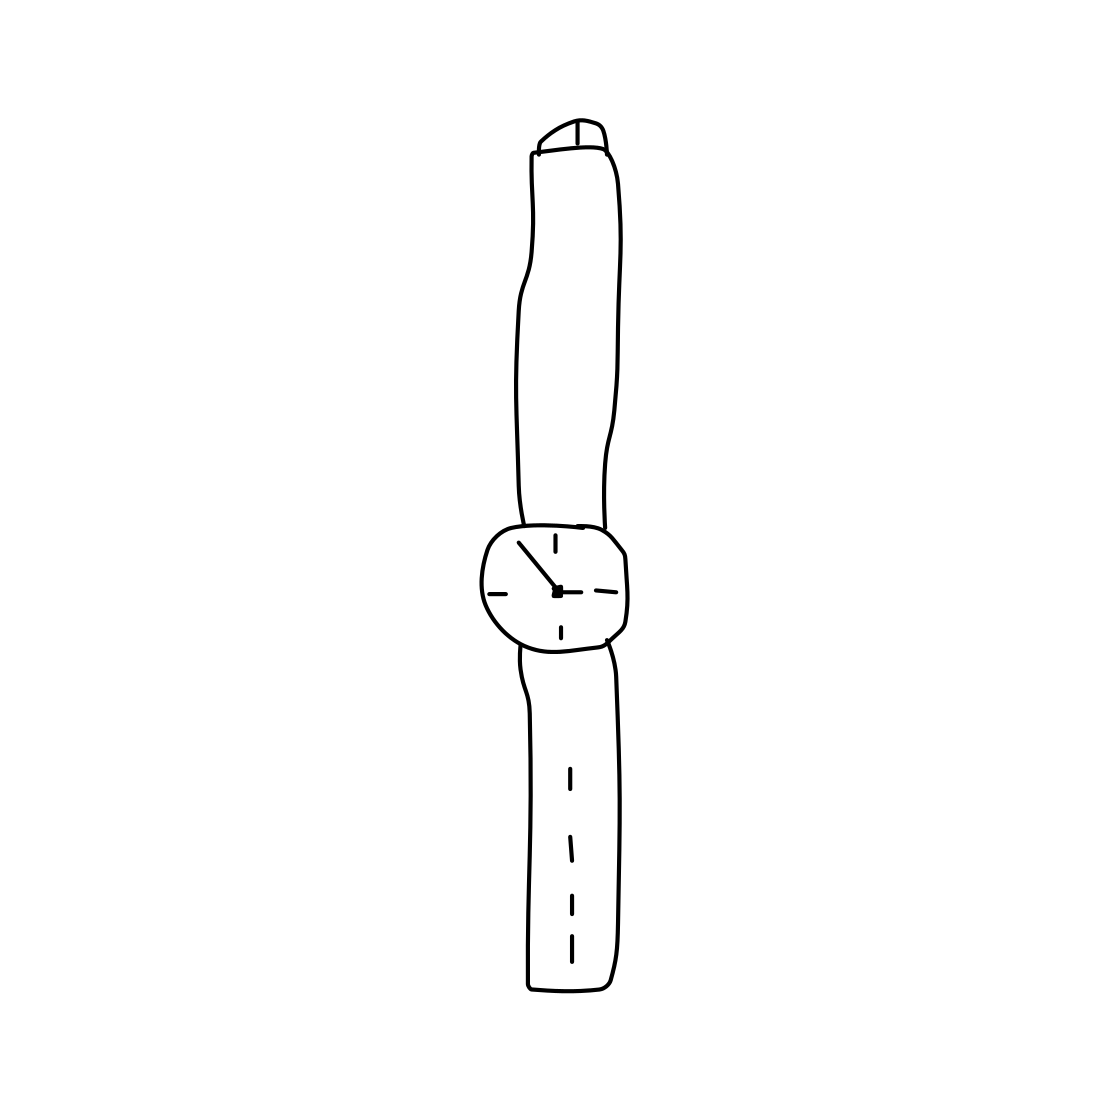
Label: wrist-watch